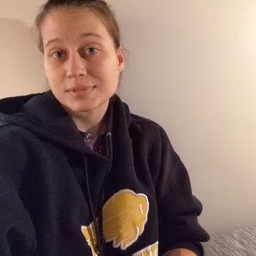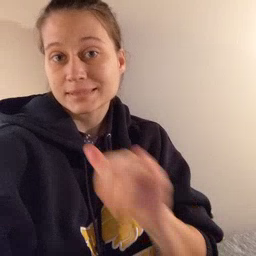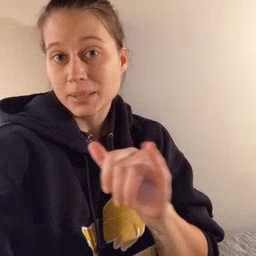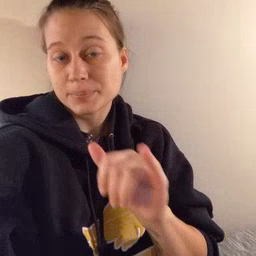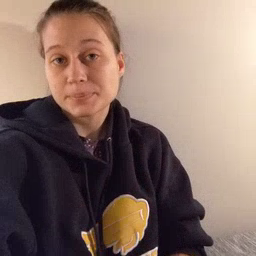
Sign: same